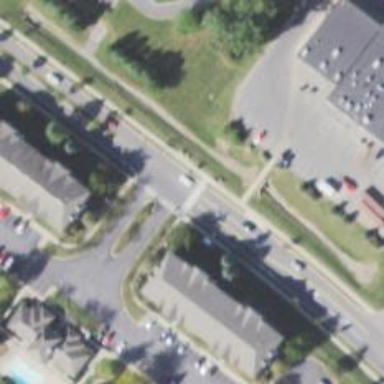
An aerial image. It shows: Tertiary road with asphalt surface. There is separate sidewalk along the road.